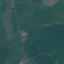
Label: Pasture